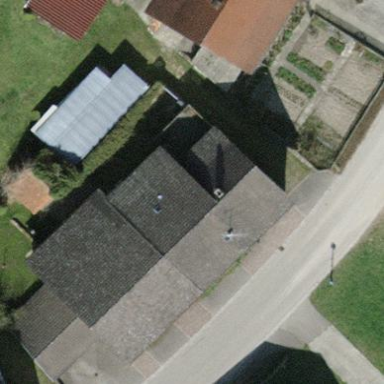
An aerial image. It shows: Shed.